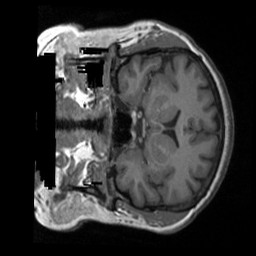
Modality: T1w
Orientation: coronal
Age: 43
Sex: female
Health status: ill
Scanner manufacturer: siemens
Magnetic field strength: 3 T
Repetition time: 1.9 s
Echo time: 0.00247 s